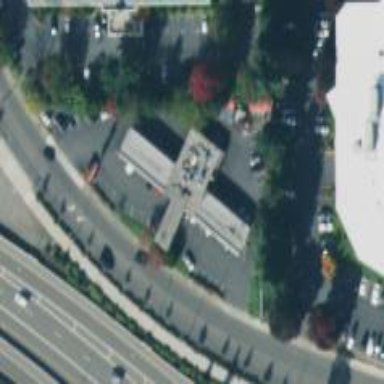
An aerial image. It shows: Retail area.